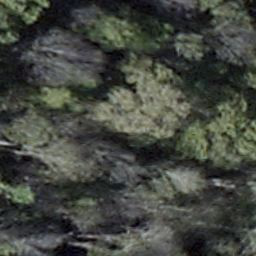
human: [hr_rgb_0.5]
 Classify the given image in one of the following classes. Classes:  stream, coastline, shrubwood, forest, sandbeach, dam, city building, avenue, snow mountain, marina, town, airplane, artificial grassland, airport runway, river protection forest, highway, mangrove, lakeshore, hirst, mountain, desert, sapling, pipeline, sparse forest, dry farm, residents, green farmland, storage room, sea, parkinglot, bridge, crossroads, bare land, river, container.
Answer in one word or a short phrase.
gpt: shrubwood